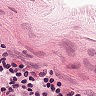
Metastatic tissue present: no